Field crop: maize
Growth stage: 2
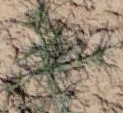
Species: salsola